Question: I've seen <URL> that you can create an image list with transparency. It works... sort of.
I used this to create an image list for a list control. The results were a little disappointing:

The one on the left is how it should look. The one on the right is how the list control is displaying it. It looks like it just tried to use the alpha as a mask and any blended area is attempted to be approximated by dithering. Is there a way of getting this better so that I get an actual alpha blended image?
Here is the source if that makes any difference:
'''
class CDlg : public CDialog
{
DECLARE_DYNCREATE(CDlg)
public:
CDlg(CWnd* pParent = NULL); // standard constructor
virtual ~CDlg();
// Dialog Data
enum { IDD = IDD_BS_PRINT };
CGdiPlusBitmapResource m_pBitmap;
protected:
virtual void DoDataExchange(CDataExchange* pDX); // DDX/DDV support
virtual BOOL OnInitDialog();
DECLARE_MESSAGE_MAP()
public:
CListCtrl m_printOptions;
};
BOOL CDlg::OnInitDialog()
{
__super::OnInitDialog();
m_pBitmap.Load(IDB_RIBBON_HOMELARGE, _T("PNG"), AfxGetResourceHandle());
HBITMAP hBitmap;
m_pBitmap.m_pBitmap->GetHBITMAP(RGB(0, 0, 0), &hBitmap);
CImageList *pList = new CImageList;
CBitmap bm;
bm.Attach(hBitmap);
pList->Create(32, 32, ILC_COLOR32, 0, 4);
pList->Add(&bm, RGB(255, 0, 255));
m_printOptions.SetImageList(pList, LVSIL_NORMAL);
//...
return TRUE;
}
IMPLEMENT_DYNCREATE(CDlg, CDialog)
CBSPrintDlg::CBSPrintDlg(CWnd* pParent /*=NULL*/)
: CBCGPDialog(CBSPrintDlg::IDD, pParent)
{
}
CBSPrintDlg::~CBSPrintDlg()
{
}
void CBSPrintDlg::DoDataExchange(CDataExchange* pDX)
{
CBCGPDialog::DoDataExchange(pDX);
DDX_Control(pDX, IDC_PRINT_OPTIONS, m_printOptions);
}
'''
For source of CGdiPlusBitmapResource implementation look <URL>.
The original image with transparency is this: <URL>
@Barmak tried with a different image and it looks fine. I think that is because the transparency is near the edge and not located within the image. See here:
<URL>
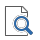
Answer: Edit ----------
First parameter in <URL>' as background color causes the semi-transparent pixels to match with black.
Using 'Gdiplus::Color(255,255,255,255)' (white) it will improve the appearance (because ListView background is also white). But it's better to change the background to 'Gdiplus::Color(0,255,255,255)' (transparent) to match any background.
'''
{
CGdiPlusBitmapResource gdibmp;
if (gdibmp.Load(IDB_RIBBON_HOMELARGE, _T("PNG"), AfxGetResourceHandle()))
{
HBITMAP hBitmap;
gdibmp.m_pBitmap->GetHBITMAP(Gdiplus::Color::Transparent, &hBitmap);
ImageList_AddMasked(*pList, hBitmap, 0);
}
}
'''
This assume images are all 32x32 pixels. If images are different sizes, they have to be resized before being added to image list.
'''
{
CGdiPlusBitmapResource gdibmp;
if (gdibmp.Load(id, _T("PNG"), AfxGetResourceHandle()))
{
//resize image to 32x32 pixels
Gdiplus::Bitmap newBmp(32, 32, PixelFormat32bppPARGB);
double oldh = (double)gdibmp.m_pBitmap->GetHeight();
double oldw = (double)gdibmp.m_pBitmap->GetWidth();
double neww = 32;
double newh = 32;
double ratio = oldw / oldh;
if (oldw > oldh)
newh = neww / ratio;
else
neww = newh * ratio;
Gdiplus::Graphics graphics(&newBmp);
graphics.SetInterpolationMode(Gdiplus::InterpolationMode::InterpolationModeHighQualityBicubic);
graphics.SetSmoothingMode(Gdiplus::SmoothingModeAntiAlias);
graphics.DrawImage(gdibmp.m_pBitmap, 0, 0, (int)neww, (int)newh);
//add 'newBmp' to image list
HBITMAP hBitmap;
newBmp.GetHBITMAP(Gdiplus::Color::Transparent, &hBitmap);
ImageList_AddMasked(m_ImageList, hBitmap, 0);
}
}
'''
---
Using 'GdiPlus::GetHICON' to get the icon handle... With 'CGdiPlusBitmapResource' class, it should be possible to use the following:
'''
HICON hicon;
m_pBitmap.Load(IDB_RIBBON_HOMELARGE, _T("PNG"), AfxGetResourceHandle());
m_pBitmap.m_pBitmap->GetHICON(&hicon);
pList->Add(hicon);
'''
or using 'GetHBITMAP'
Also make sure <URL> is enabled for improved appearance of ListView icons.
Test image with transparent background:
<URL>